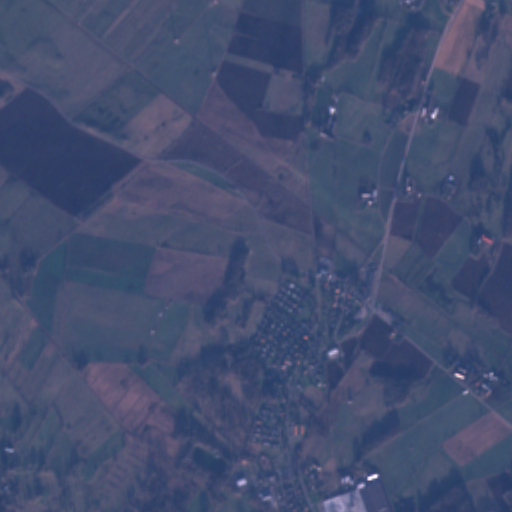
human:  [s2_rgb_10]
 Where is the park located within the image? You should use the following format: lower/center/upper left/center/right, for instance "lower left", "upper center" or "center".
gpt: The park is located in the lower center of the image.
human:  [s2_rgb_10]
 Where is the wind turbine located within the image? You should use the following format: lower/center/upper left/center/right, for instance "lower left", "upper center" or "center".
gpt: The wind turbine is located in the upper center of the image.
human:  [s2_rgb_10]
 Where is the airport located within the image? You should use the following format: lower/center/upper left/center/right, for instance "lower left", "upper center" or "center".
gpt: There is no airport in the image.